Question: I wanna extract ip address in a file,
each line of the file is like:
'''
T 218.241.107.98 167.232.255.245 7 2719 <PHONE> N 0 0 0 G 0 I 218.241.107.97,0.146,1 218.241.98.45,0.239,1 192.168.1.253,0.182,1 159.226.253.77,0.210,1 159.226.253.54,0.676,1 159.226.254.254,39.287,1 203.192.137.173,39.335,1 203.192.134.69,50.128,1 61.14.157.141,42.917,1 202.147.61.193,188.165,1 38.104.84.41,201.100,1 154.54.30.193,194.939,1 154.54.41.221,194.915,1 154.54.5.65,237.396,1 154.54.2.81,251.547,1 154.54.24.153,260.946,1 154.54.26.126,256.046,1 154.54.10.14,245.145,1 193.251.240.113,241.663,1 q q q 57.69.31.22,283.784,1;57.69.31.22,284.763,1
'''
But my awk script doesn't work
'''
#!/usr/bin/awk -f
BEGIN {
FS = "[, ;]"
}
{
for(i = 4; i <= NF; i++)
{
if ($1 == "#")
continue
if ($i ~ /(25[0-5]|2[0-4][0-9]|[01]?[0-9][0-9]?)(\.(25[0-5]|2[0-4][0-9]|[01]?[0-9][0-9]?)){3}/)
printf $i" "
if (i == NF)
printf "
"
}
}
'''
Can anyone figure out what's wrong?
Any help will be really appreaciated, thanks in advance.
PS: there is no output but a new line character

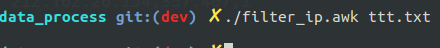
Answer: Try this 'awk'
'''
awk -F"[, ;]+" '!/^#/ {for (i=1;i<NF;i++) if ($i ~ /(25[0-5]|2[0-4][0-9]|[01]?[0-9][0-9]?)(\.(25[0-5]|2[0-4][0-9]|[01]?[0-9][0-9]?)){3}/) printf "%s ",$i;print ""}' file
218.241.107.98 167.232.255.245 218.241.107.97 218.241.98.45 192.168.1.253 159.226.253.77 159.226.253.54 159.226.254.254 203.192.137.173 203.192.134.69 61.14.157.141 202.147.61.193 38.104.84.41 154.54.30.193 154.54.41.221 154.54.5.65 154.54.2.81 154.54.24.153 154.54.26.126 154.54.10.14 193.251.240.113 57.69.31.22 57.69.31.22
'''
This '!/^#/' makes it only prints line not starting with '#'